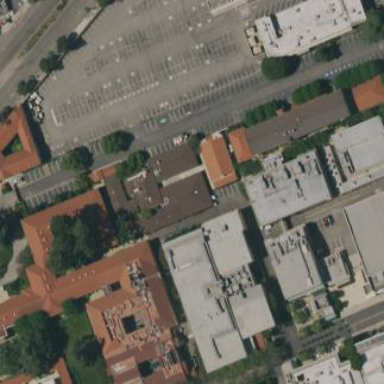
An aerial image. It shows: Building.